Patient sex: M
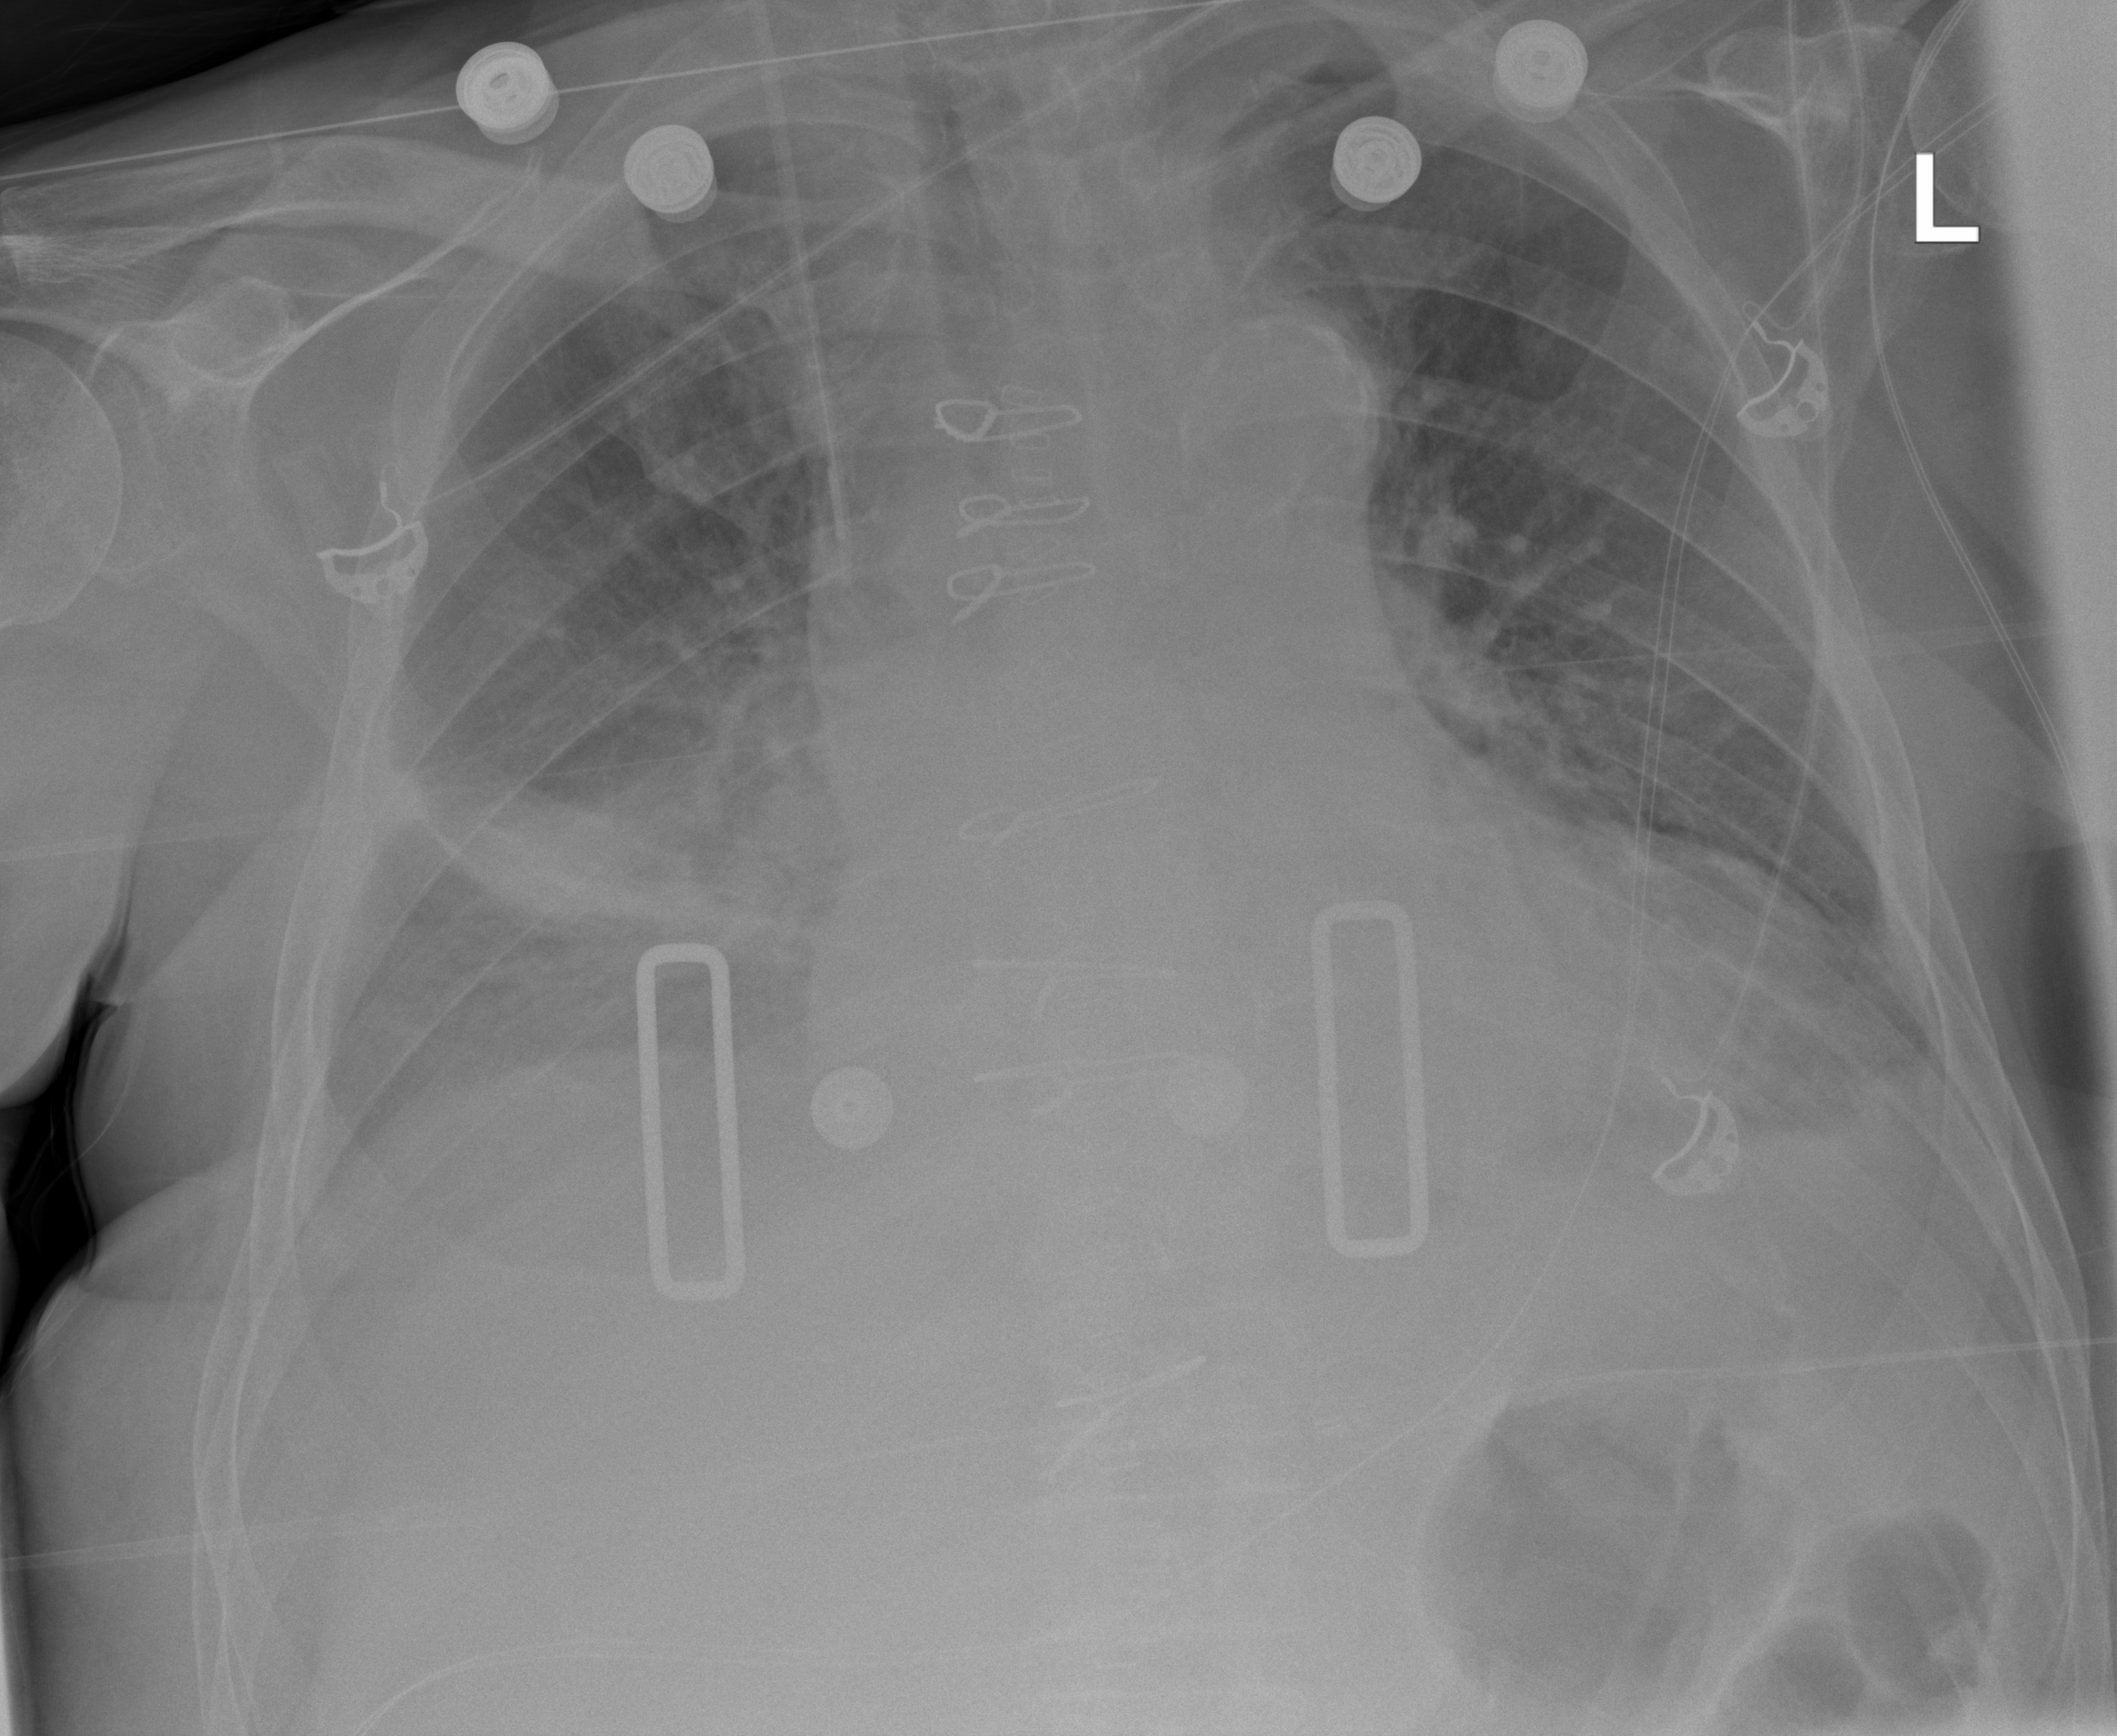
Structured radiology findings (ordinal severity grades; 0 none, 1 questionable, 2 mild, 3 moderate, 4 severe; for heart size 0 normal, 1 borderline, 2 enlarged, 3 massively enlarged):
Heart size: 2
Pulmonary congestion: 2
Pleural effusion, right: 3
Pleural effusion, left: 2
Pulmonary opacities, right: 2
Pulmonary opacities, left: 2
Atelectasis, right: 2
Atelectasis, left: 2